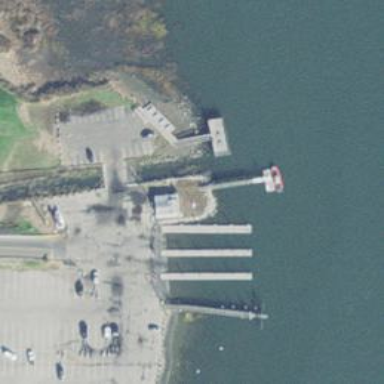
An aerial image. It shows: Coast guard emergency.